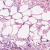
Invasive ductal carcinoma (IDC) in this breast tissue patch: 0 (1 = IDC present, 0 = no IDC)